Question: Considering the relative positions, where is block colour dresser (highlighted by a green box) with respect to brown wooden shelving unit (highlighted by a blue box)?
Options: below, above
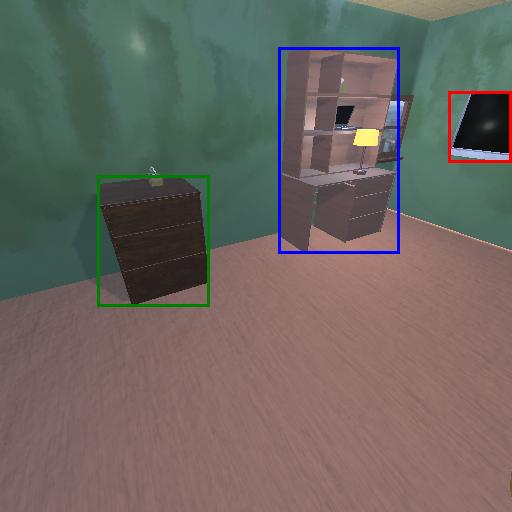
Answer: below